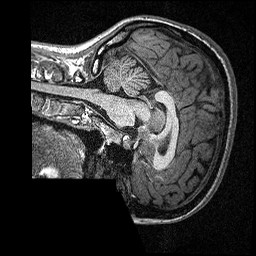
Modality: T1w
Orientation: sagittal
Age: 24
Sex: female
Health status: healthy
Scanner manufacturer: siemens
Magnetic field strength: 3 T
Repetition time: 2.3 s
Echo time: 0.00298 s